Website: lowes
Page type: payment
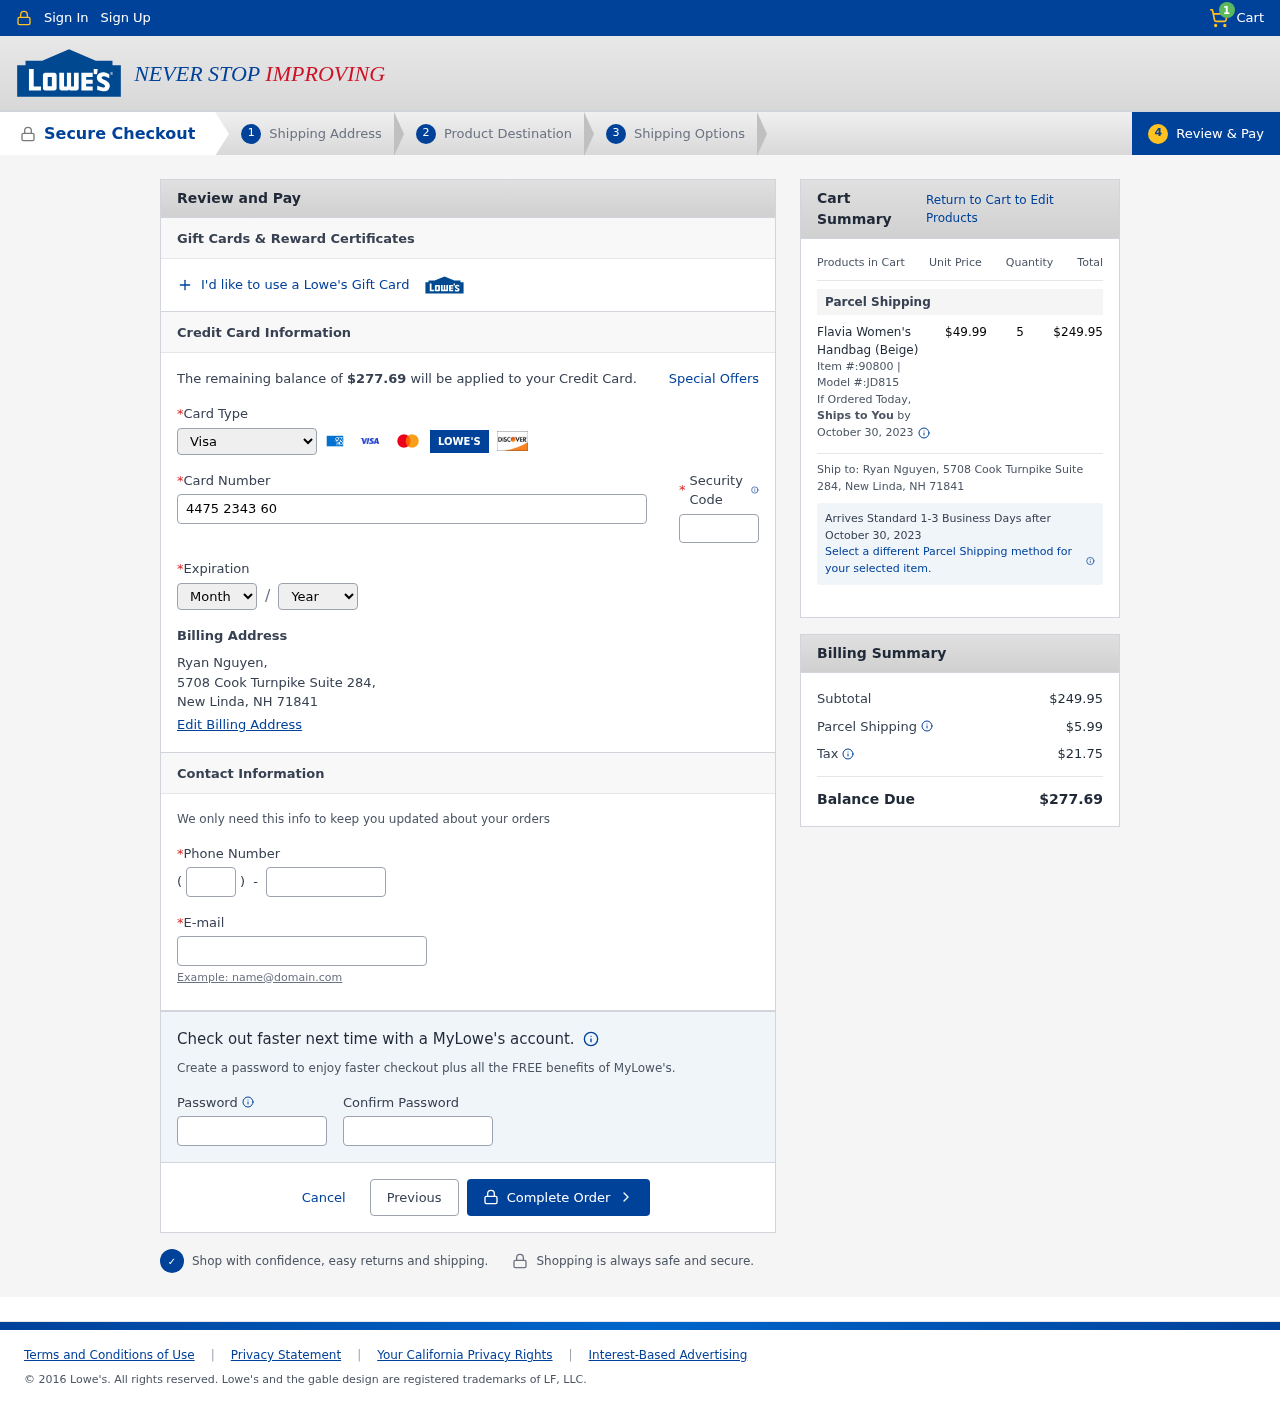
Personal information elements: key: PII_CARD_CVV
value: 450
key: PII_CARD_EXPIRY_MONTH
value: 02
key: PII_CARD_EXPIRY_YEAR
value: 29
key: PII_CARD_NUMBER
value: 4475 2343 6095 3163
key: PII_CARD_TYPE
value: Visa
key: PII_CITY_STATE_ZIP
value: New Linda, NH 71841
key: PII_EMAIL
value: ryannguyen@yahoo.com
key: PII_FULLNAME
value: Ryan Nguyen,
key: PII_PHONE
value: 8464085800
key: PII_PHONE_AREA
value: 846
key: PII_STREET
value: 5708 Cook Turnpike Suite 284
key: PII_STREET
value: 5708 Cook Turnpike Suite 284,
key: PII_FULLNAME2
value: Ryan Nguyen
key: PII_CITY
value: New Linda
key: PII_STATE_ABBR
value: NH
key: PII_POSTCODE
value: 71841
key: PII_POSTCODE_FULL
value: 71841
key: PII_CITY_STATE
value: New Linda, NH
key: PII_POSTCODE_NUMERIC
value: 71841
Product elements: key: PRODUCT1_NAME
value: Flavia Women's Handbag (Beige)
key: PRODUCT1_PRICE
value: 49.99
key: PRODUCT1_QUANTITY
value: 5
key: PRODUCT1_ITEM
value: Item #:90800
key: PRODUCT1_MODEL
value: Model #:JD815
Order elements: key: ORDER_NUM_ITEMS
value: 1
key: ORDER_TOTAL
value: $277.69
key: ORDER_SHIPPING_DATE
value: October 30, 2023
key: ORDER_SUBTOTAL
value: $249.95
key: ORDER_SHIPPING_DATE2
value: October 30, 2023
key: ORDER_SHIPPING_COST
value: $5.99
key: ORDER_TAX
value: $21.75